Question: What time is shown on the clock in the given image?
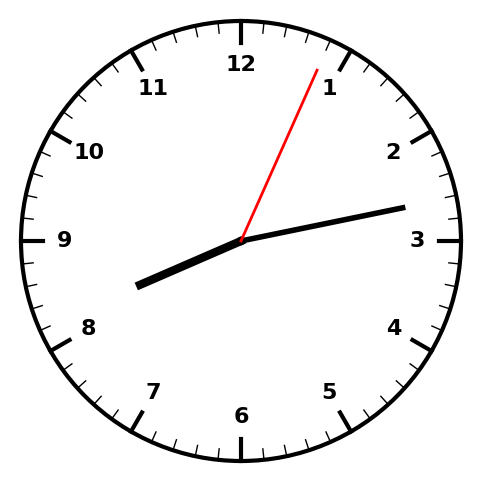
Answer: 08:13:04